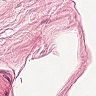
Metastatic tissue present: no